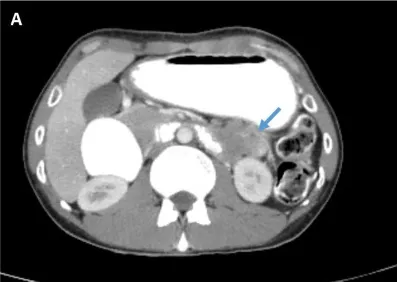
CT of the abdomen and pelvis with intravenous and oral contrast material. (A) Axial view showing the tumor in the 4th part of the duodenum (see arrow) involving the hilum of the left kidney.
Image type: radiology (ct)